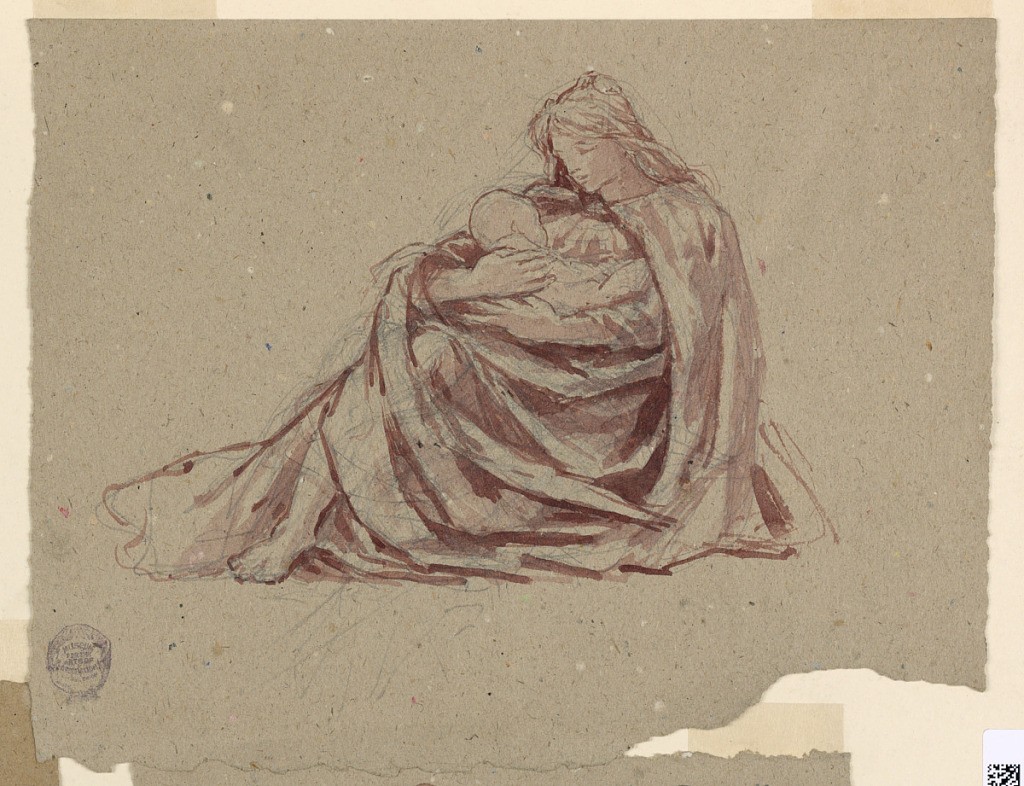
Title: Study for "Charity," St. Bartholomew's Church, New York, NY
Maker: Francis Augustus Lathrop, American, 1849–1909
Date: ca. 1893
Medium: Brush and watercolor, graphite on paper
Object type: Drawing
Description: Sketch of a seated female figure holding a young child.